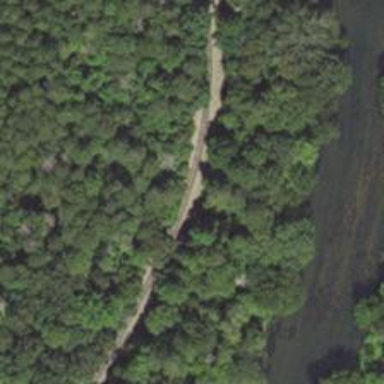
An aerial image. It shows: Railway track.